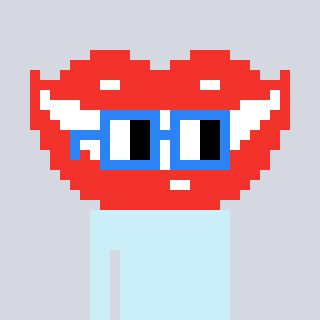
a pixel art character with square blue glasses, a smile-shaped head and a redpinkish-colored body on a cool background